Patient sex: M
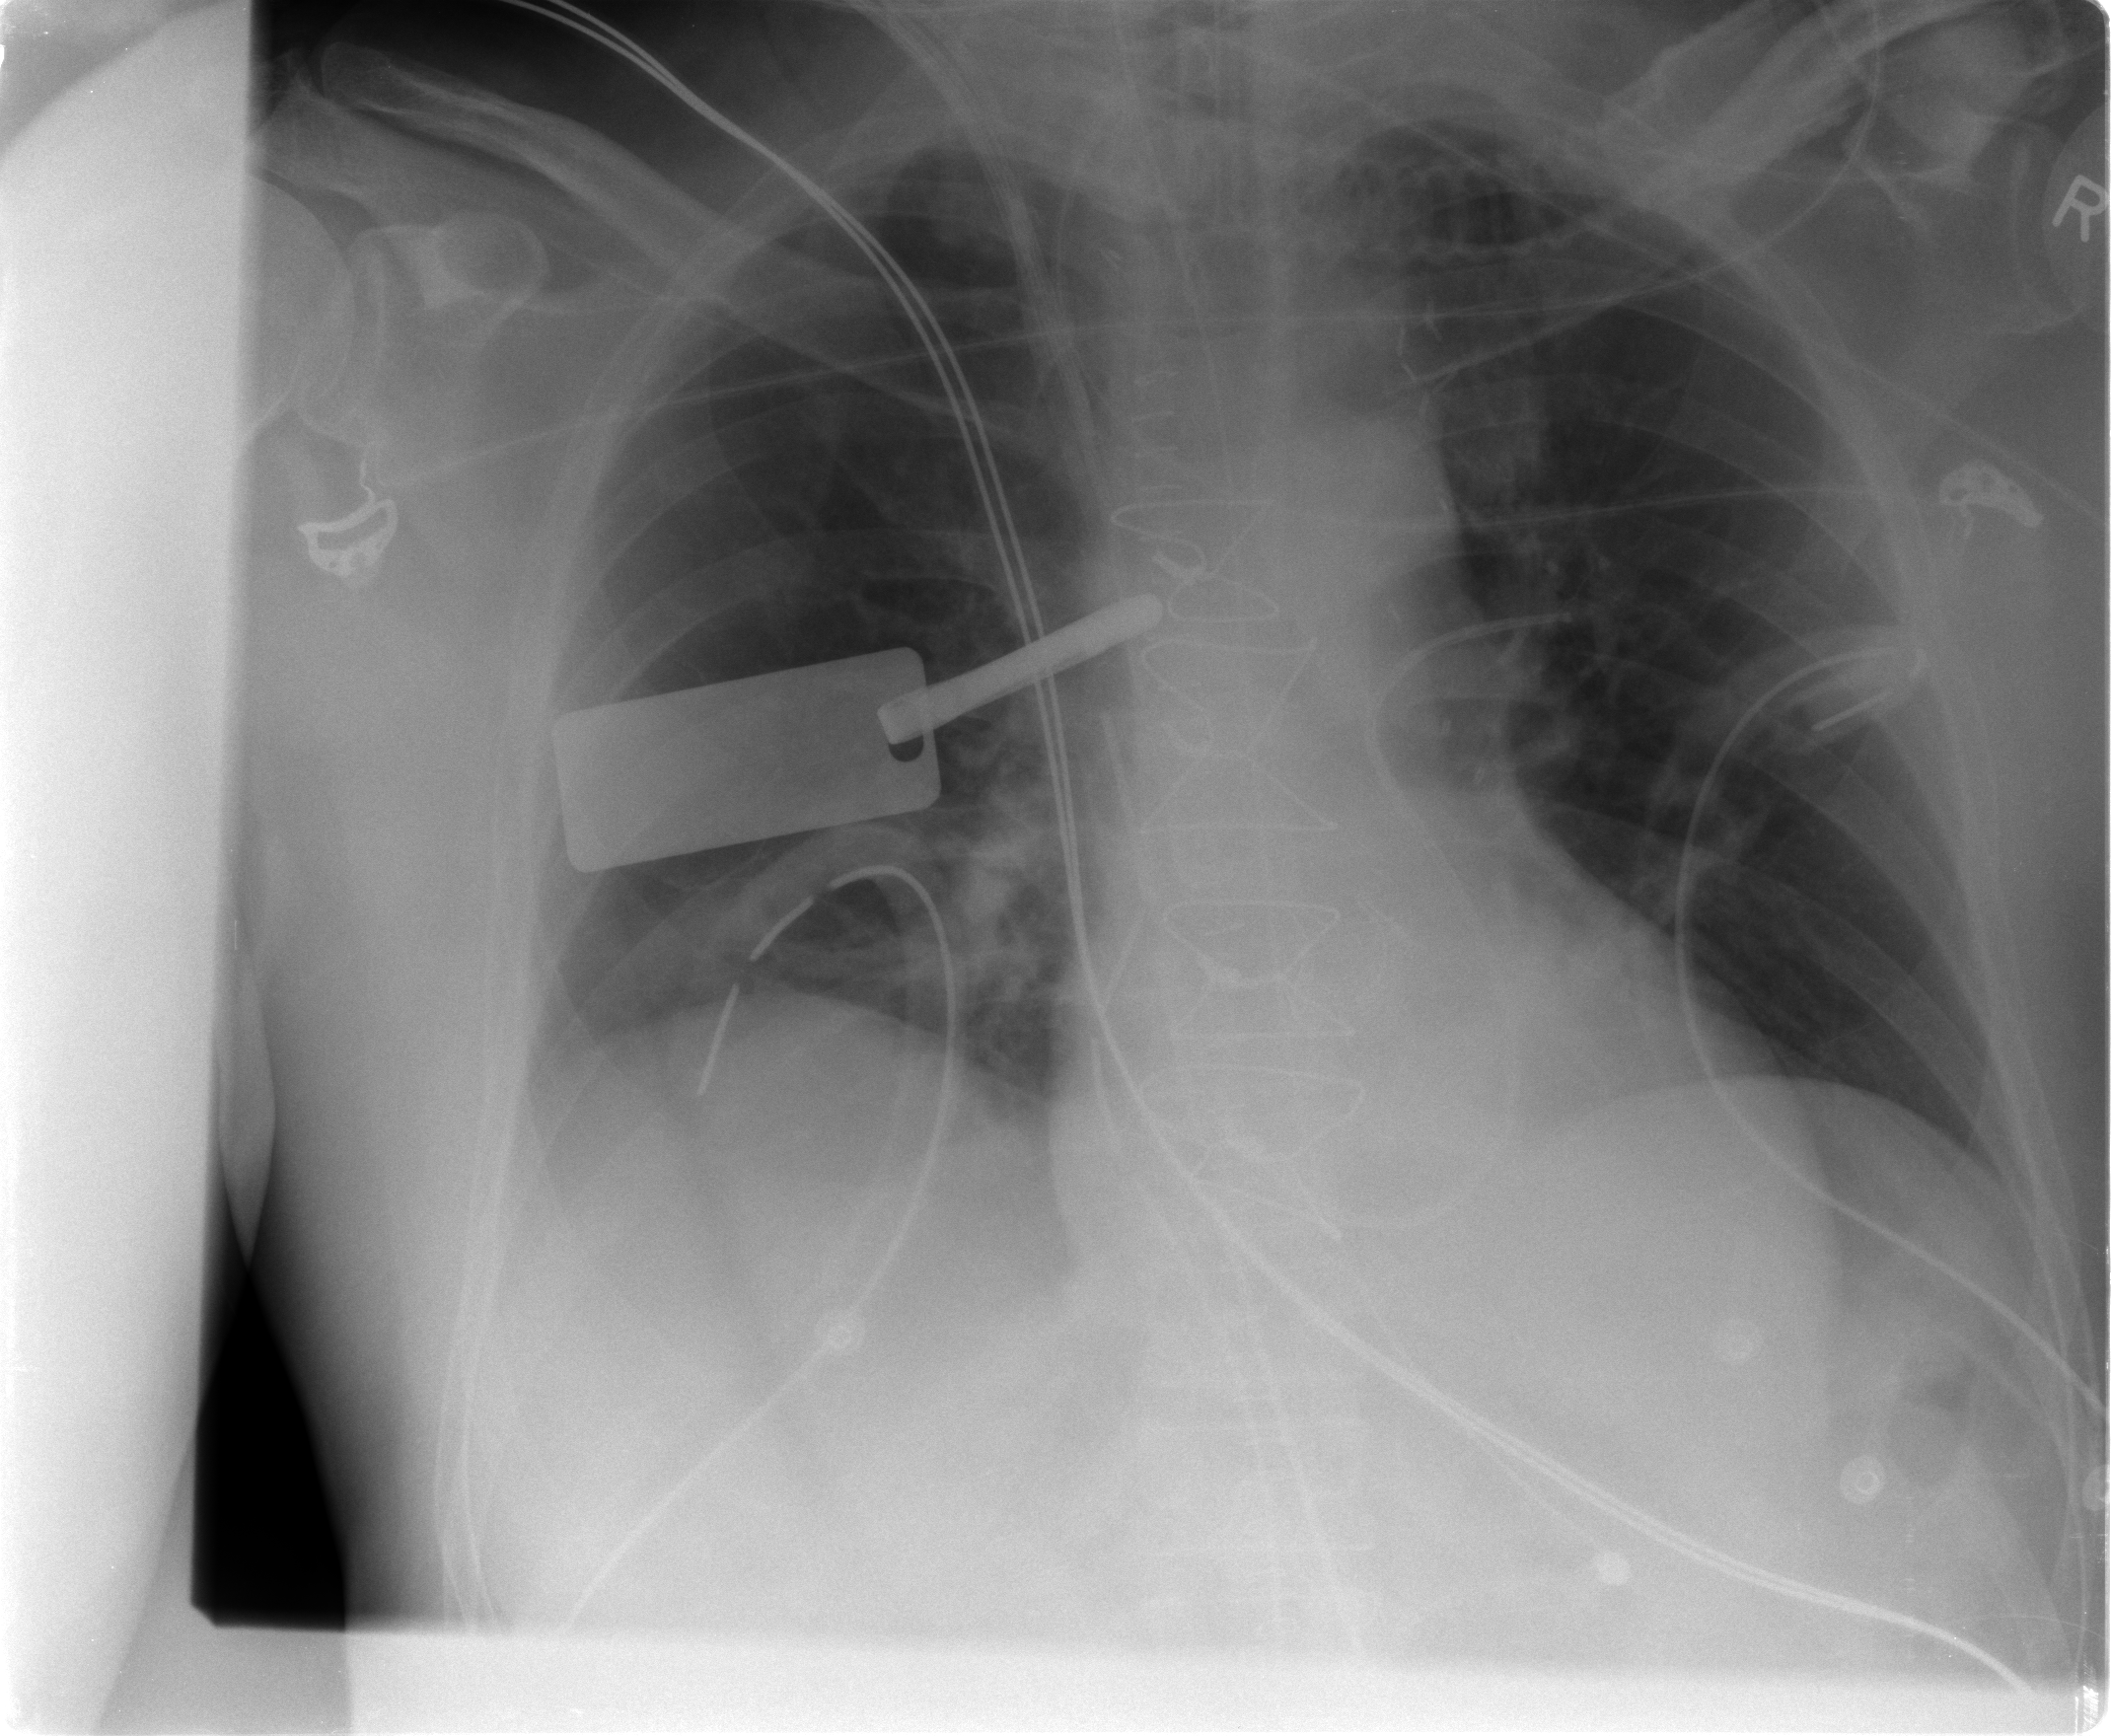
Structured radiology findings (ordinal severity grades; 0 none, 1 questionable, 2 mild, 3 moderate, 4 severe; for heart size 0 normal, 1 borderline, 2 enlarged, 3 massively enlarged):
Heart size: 0
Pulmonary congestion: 1
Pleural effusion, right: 1
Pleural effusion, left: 0
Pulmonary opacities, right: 0
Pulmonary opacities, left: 0
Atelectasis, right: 2
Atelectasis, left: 0